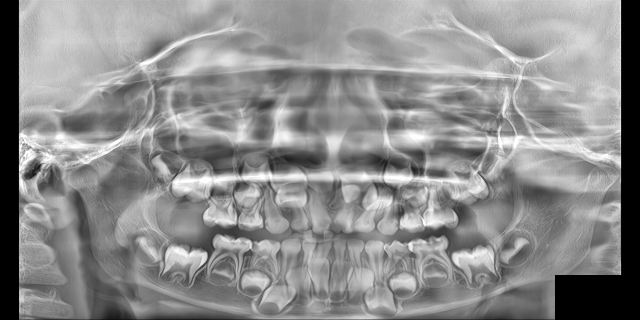
child